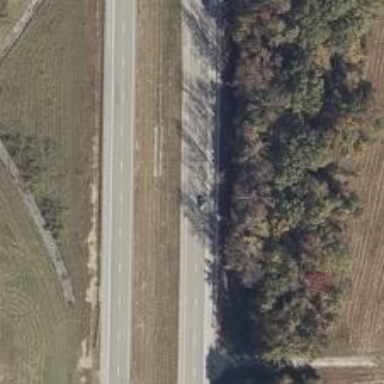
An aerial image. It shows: Asphalt trunk highway route.